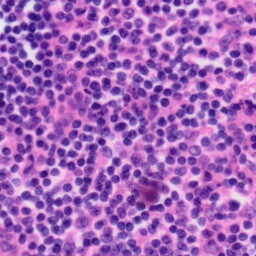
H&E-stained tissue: Tonsil